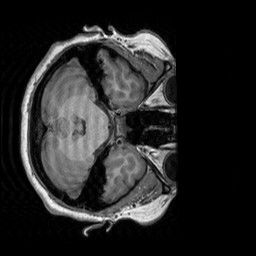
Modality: T1w
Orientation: axial
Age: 30
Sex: female
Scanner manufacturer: siemens
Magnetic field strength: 3 T
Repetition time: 2.3 s
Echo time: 0.00303 s